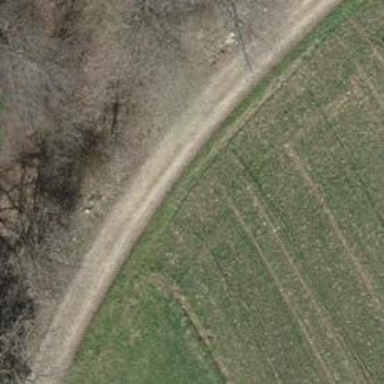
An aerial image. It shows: Gravel track with grade 2 quality.